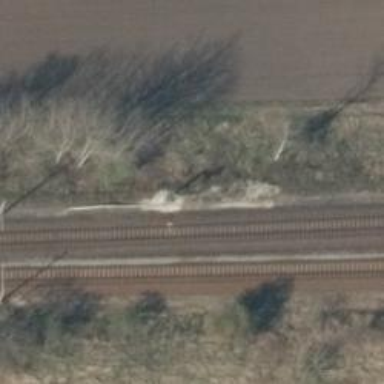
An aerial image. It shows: Railway signal.